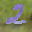
Label: 2